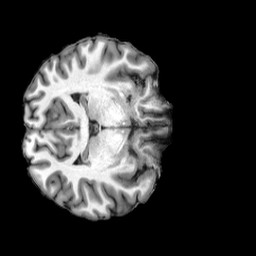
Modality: T1w
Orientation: axial
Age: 32
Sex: female
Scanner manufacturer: siemens
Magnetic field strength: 3 T
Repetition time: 2.5 s
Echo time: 0.00222 s